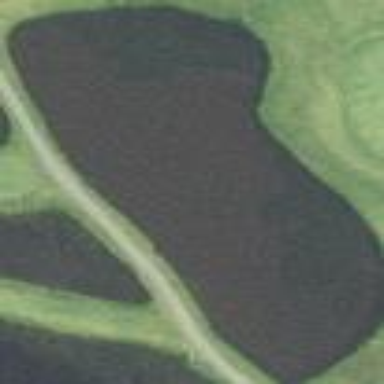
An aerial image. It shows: Water hazard on golf course.